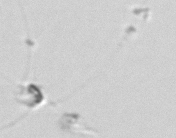
Label: Chaetoceros_socialis